Question: I have been trying to add an additional legend after looking at some of the answers provided at StackOverflow but somehow I can't make this work. I'm using the following code:
'''
x_breaks <- seq(as.Date("2010/1/1"), as.Date("2015/4/1"), "months")
x_labels <- as.character(x_breaks, format="%b%y")
vLines <- data.frame('Date'=as.Date('2014/1/1'))
vLines <- rbind(vLines,vLines,vLines,vLines)
vLines$Date[1] <- as.Date('2010/6/7')
vLines$Date[2] <- as.Date('2012/1/1')
vLines$Date[3] <- as.Date('2012/10/1')
vLines$Date[4] <- as.Date('2013/1/1')
vLines$grp <- c('Complex Cases','Breach of Contract Cases','PI, PD and WD cases','All other civil cases')
p <- ggplot(toPlot[1:296,], aes(x=Date, y=value, fill=OrderType)) + scale_x_date(breaks=x_breaks, labels=x_labels) +
geom_area(stat="identity",alpha=0.6) +
# scale_y_continuous(labels = percent_format()) +
ggtitle('Some Title') + theme_bw() + ylab('Transactions') + xlab('') +
theme(axis.text.y=element_text(hjust=0, angle=0),
axis.text.x = element_text(hjust=1, angle=45),
panel.grid.minor.x = element_blank(),
panel.grid.minor.y = element_blank(),
panel.grid.major.x=element_line(color='grey90',linetype='dashed'),
panel.grid.major.y=element_line(color='grey90',linetype='dashed'),
plot.title=element_text(size=20),
axis.text=element_text(size=15),
legend.text=element_text(size=20),
legend.key=element_blank(),
legend.title=element_blank()) +
scale_fill_manual(values=c("#a6cee3","#1f78b4","#b2df8a","#33a02c","#fb9a99","#e31a1c","#fdbf6f","#ff7f00","#cab2d6","#6a3d9a")) +
geom_vline(data=vLines,aes(xintercept=as.numeric(Date),color=grp,linetype=grp),size=1,show_guide=TRUE)
p
'''
to get the following plot:

The output of 'dput(head(toPlot))' is:
'''
structure(list(Date = structure(c(14853, 14914, 15034, 15187,
15309, 15340), class = "Date"), OrderType = structure(c(1L, 1L,
1L, 1L, 1L, 1L), .Label = c("Delivery", "eFiling", "Filing",
"ProcessServing", "Research"), class = "factor"), variable = structure(c(1L,
1L, 1L, 1L, 1L, 1L), .Label = c("Orders", "Revenue"), class = "factor"),
value = c(1, 1, 1, 1, 18, 37)), .Names = c("Date", "OrderType",
"variable", "value"), row.names = c(NA, 6L), class = "data.frame")
'''
How do I remove this black ugly line from the legend?
<URL>
Any pointers on this would be highly appreciated.
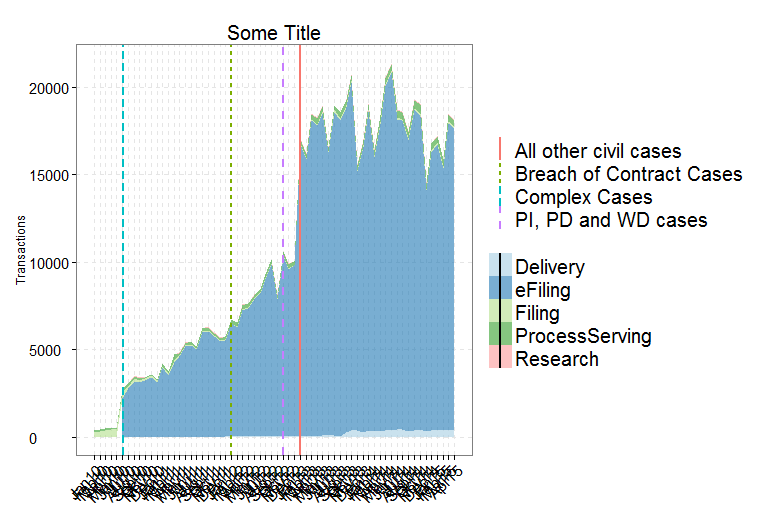
Answer: I'm not sure why ggplot is adding black vertical lines to the fill legend. However, you can get rid of them by adding this to your plot code:
'''
guides(fill=guide_legend(override.aes=list(colour=NA)))
'''